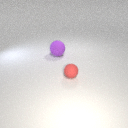
small red rubber sphere in front of large purple rubber sphere